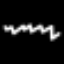
Label: squiggle